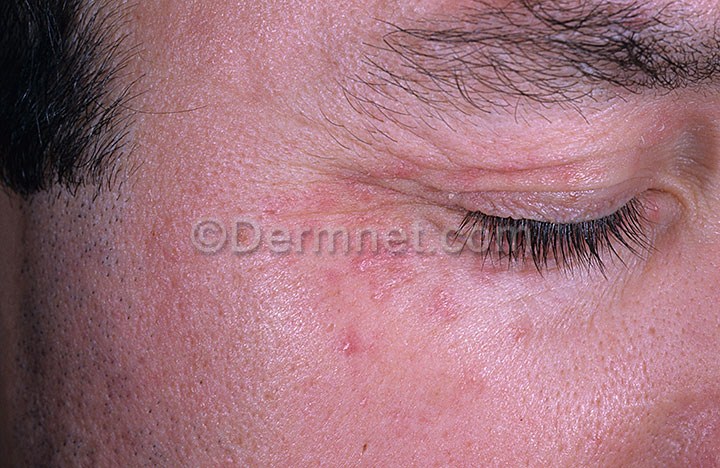
Disease: Tinea Ringworm Candidiasis and other Fungal Infections